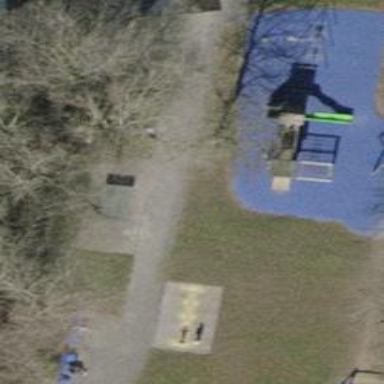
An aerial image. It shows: Playground area for leisure activities on the land.